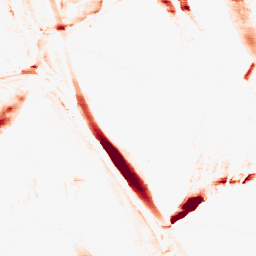
Category: morphological
Decomposition family: morphological_ellipse
Decomposition parameters: operation: opening
width: 5
height: 30
Upsampling method: regularized
Upsampling parameters: scale: 4
lambda_reg: 0.01
Upsampling scale: 4